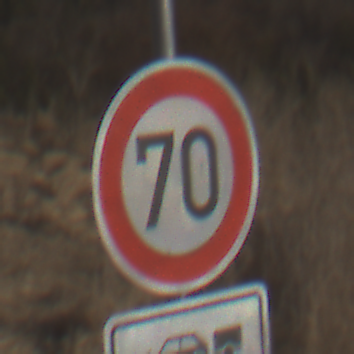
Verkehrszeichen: Geschwindigkeit70
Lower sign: MehrspurigeFahrzeuge4
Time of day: MorningAfternoon
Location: Outdoor (Nature)
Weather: PartlyCloudy
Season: NotSpecified
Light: Natural